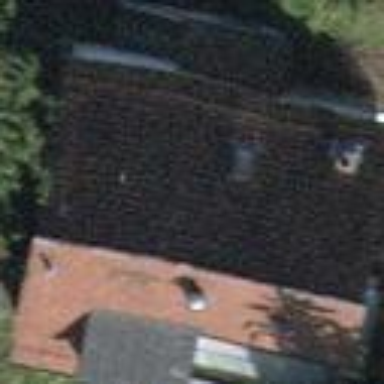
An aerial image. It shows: Pitched roof building.